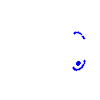
Particle: proton